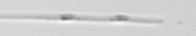
Label: Leptocylindrus